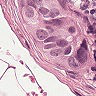
Metastatic tissue present: yes